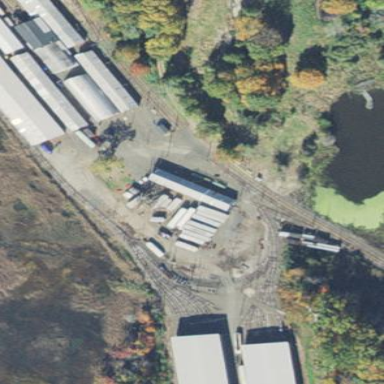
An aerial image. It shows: Railway museum.